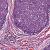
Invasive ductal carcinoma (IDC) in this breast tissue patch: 0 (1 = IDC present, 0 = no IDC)